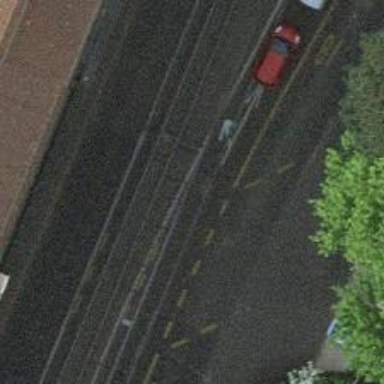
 and trolley wires above. The right lane also serves as cycleway sharing busway."